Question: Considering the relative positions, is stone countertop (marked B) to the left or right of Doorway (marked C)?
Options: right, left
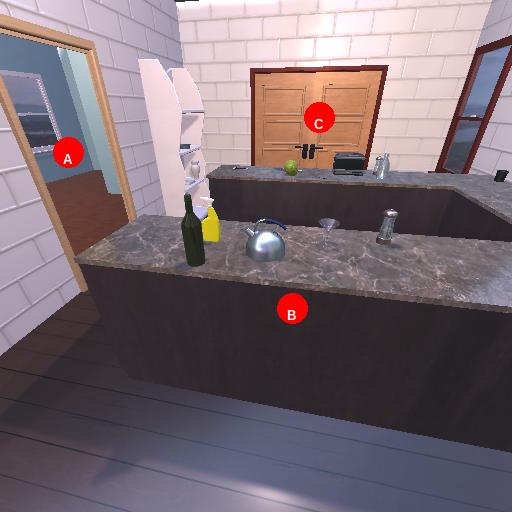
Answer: right